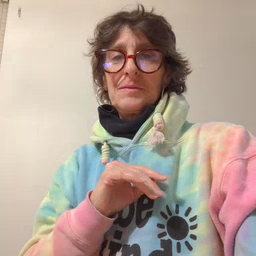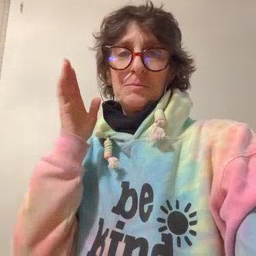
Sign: person